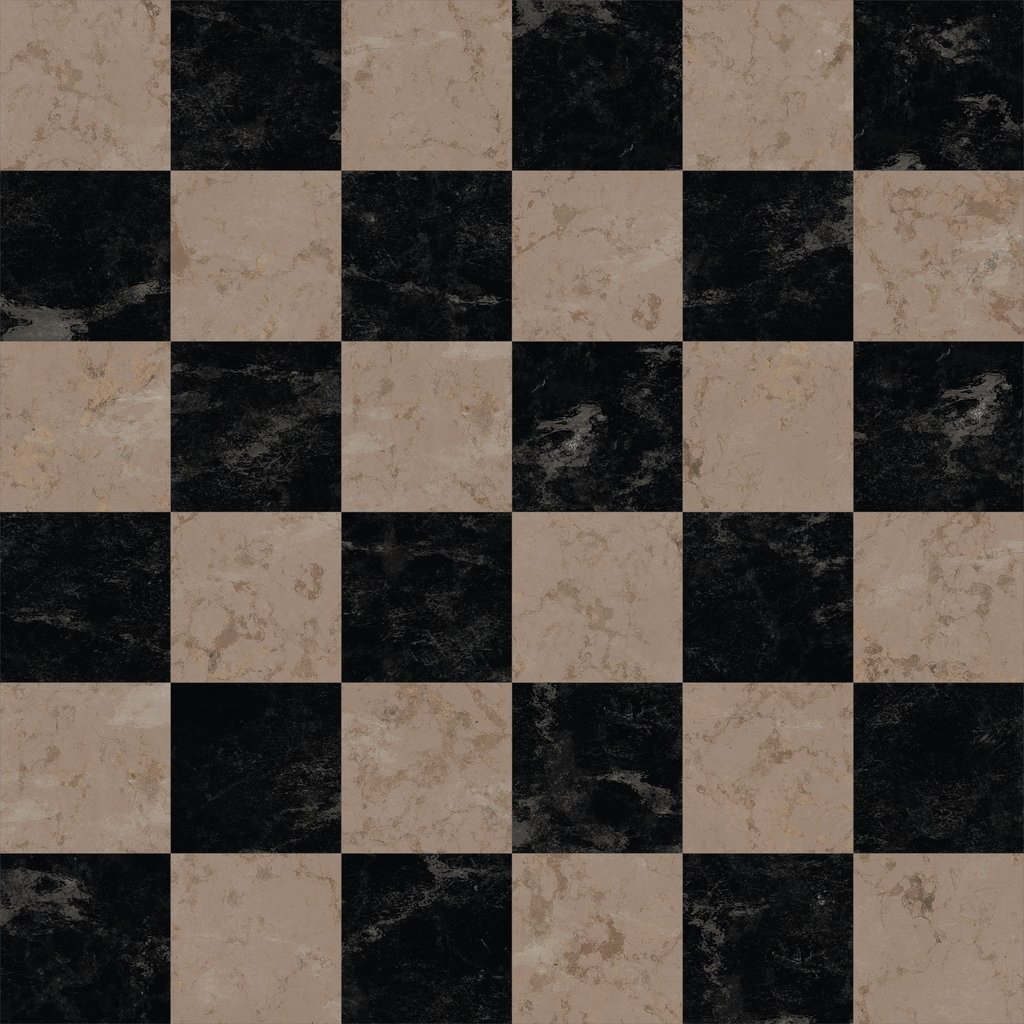
Texture map type: Color